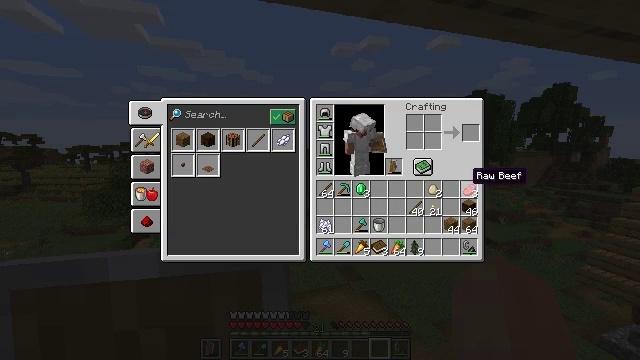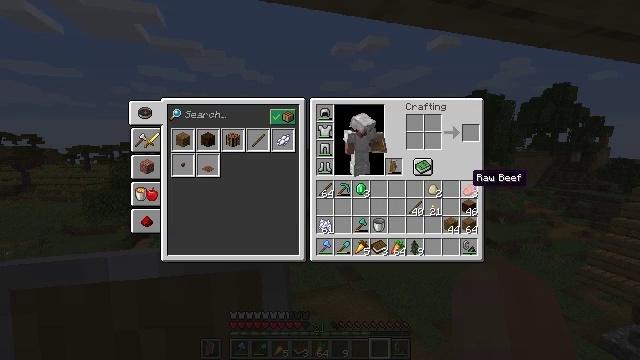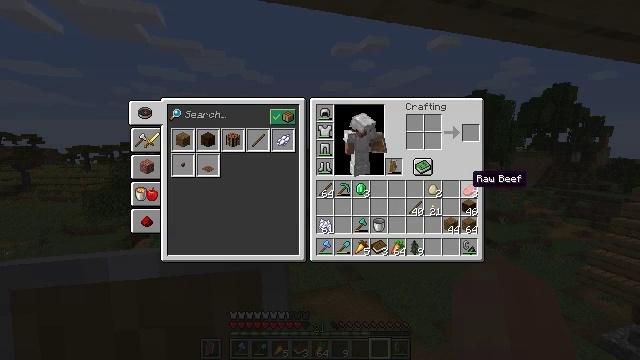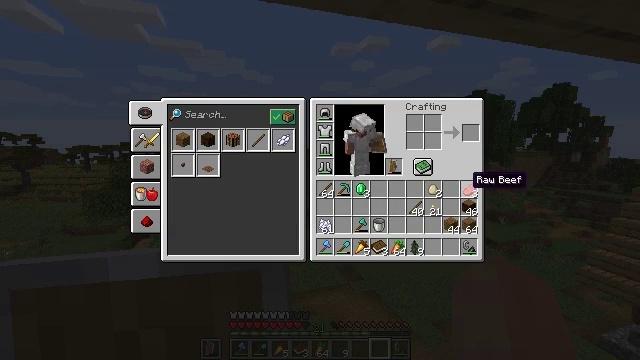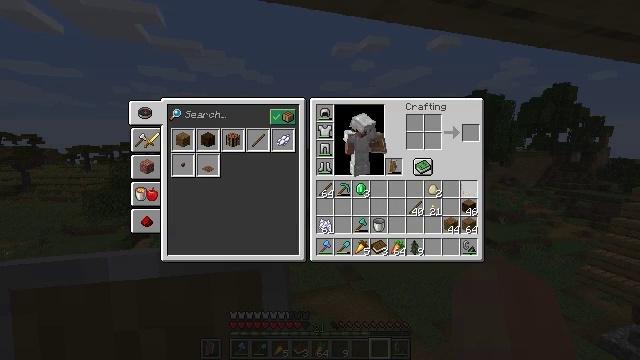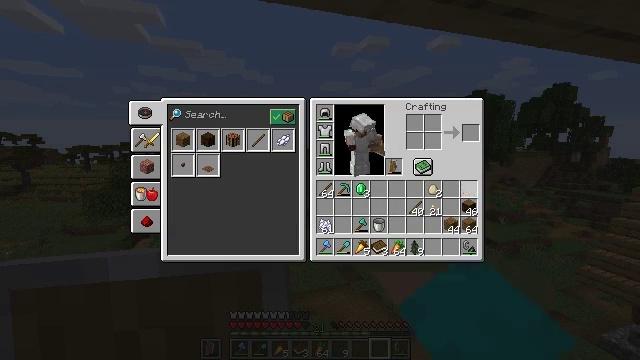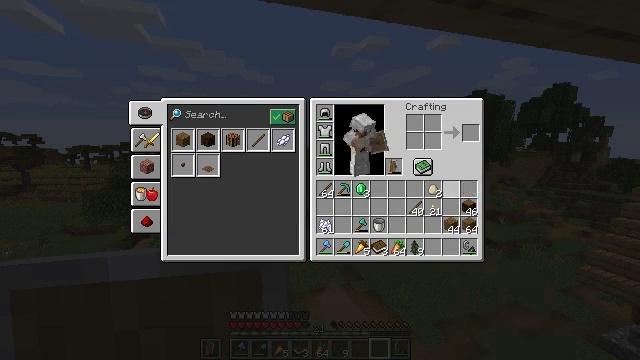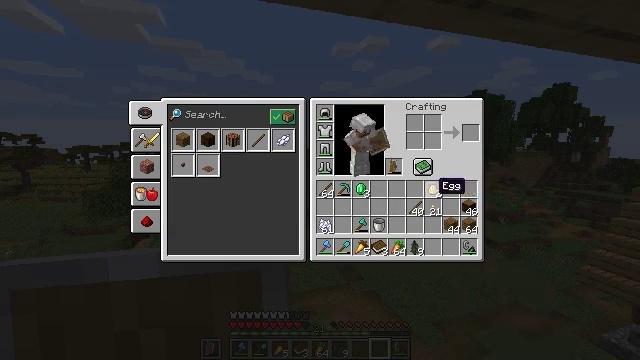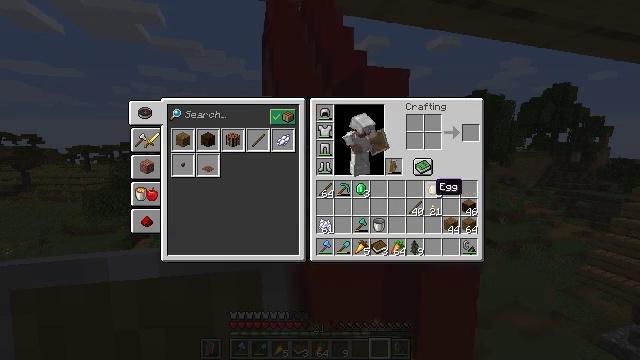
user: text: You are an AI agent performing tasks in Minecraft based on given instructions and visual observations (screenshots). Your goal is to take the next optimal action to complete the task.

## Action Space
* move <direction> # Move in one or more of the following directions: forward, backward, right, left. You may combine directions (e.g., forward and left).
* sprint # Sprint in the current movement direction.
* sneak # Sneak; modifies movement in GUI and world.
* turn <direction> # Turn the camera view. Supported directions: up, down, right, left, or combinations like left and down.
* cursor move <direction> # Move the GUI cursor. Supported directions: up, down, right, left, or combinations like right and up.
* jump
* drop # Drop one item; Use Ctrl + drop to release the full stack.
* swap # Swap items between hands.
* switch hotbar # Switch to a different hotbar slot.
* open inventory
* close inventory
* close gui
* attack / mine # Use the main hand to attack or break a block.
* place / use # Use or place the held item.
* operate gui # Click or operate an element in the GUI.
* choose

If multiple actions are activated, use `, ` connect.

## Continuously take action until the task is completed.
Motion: motion action
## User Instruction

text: Remove beef from the inventory.
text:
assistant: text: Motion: sprint
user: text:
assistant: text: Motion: sprint
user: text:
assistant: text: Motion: sprint
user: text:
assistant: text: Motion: sprint, drop
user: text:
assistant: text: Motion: sprint, drop
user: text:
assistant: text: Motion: sprint, cursor move left, drop
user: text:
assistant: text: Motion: sprint, cursor move left
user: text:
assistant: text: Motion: sprint
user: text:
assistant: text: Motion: sprint